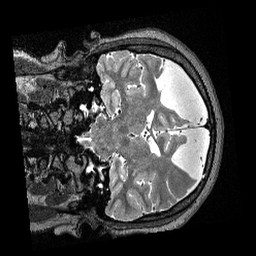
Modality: T2w
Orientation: coronal
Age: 13
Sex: male
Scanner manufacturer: siemens
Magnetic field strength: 3 T
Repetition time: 3.2 s
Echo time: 0.479 s